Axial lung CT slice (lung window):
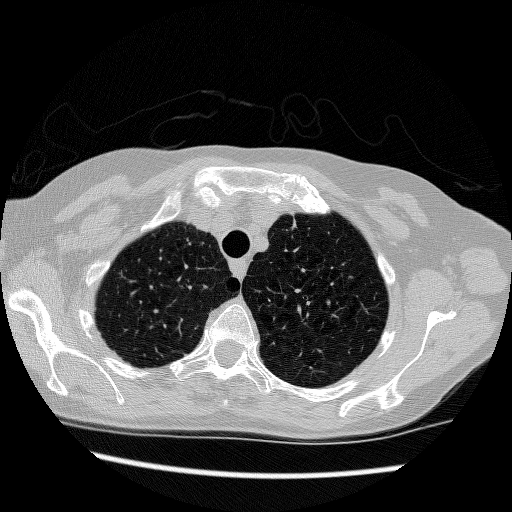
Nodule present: no